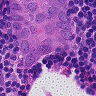
Metastatic tissue present: yes